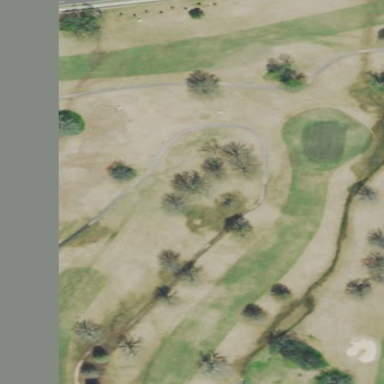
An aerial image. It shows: Grassy golf fairway.